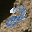
Label: 2